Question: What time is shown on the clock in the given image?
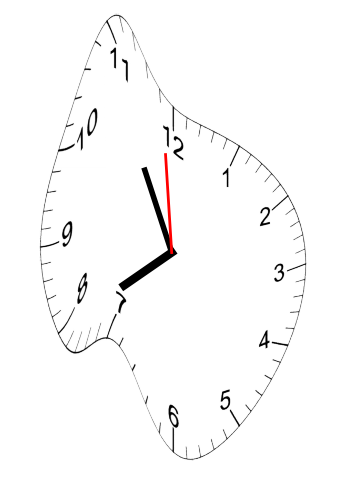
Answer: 07:54:59